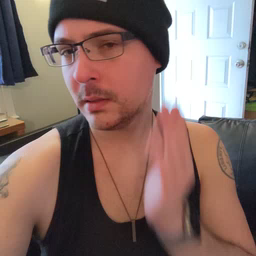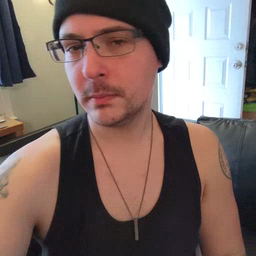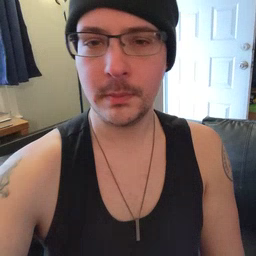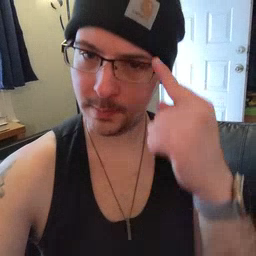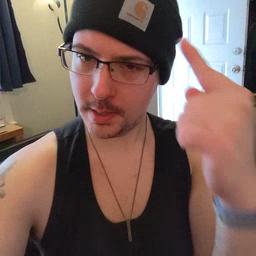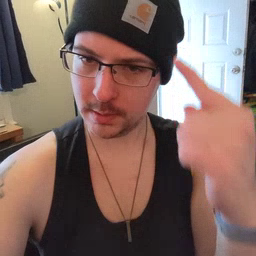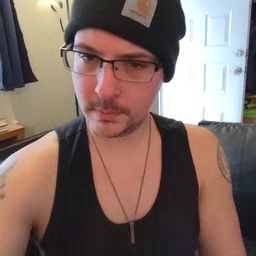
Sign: penny